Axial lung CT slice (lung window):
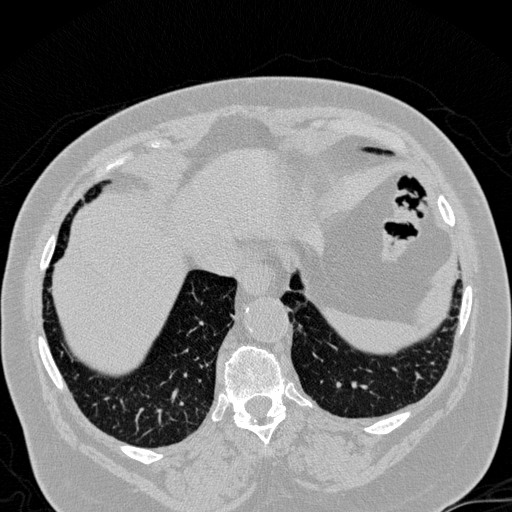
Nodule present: no